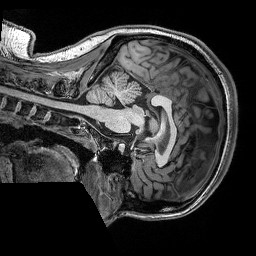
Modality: T1w
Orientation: sagittal
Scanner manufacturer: siemens
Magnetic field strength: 3 T
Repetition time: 2.5 s
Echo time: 0.00343 s